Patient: sex F, age 65
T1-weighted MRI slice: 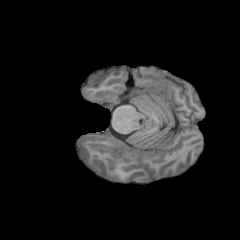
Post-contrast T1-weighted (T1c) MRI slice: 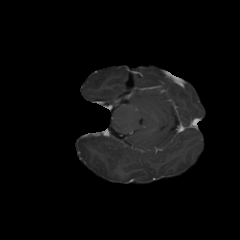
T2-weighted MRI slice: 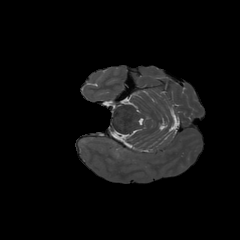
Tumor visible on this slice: no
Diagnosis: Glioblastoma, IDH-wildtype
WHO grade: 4